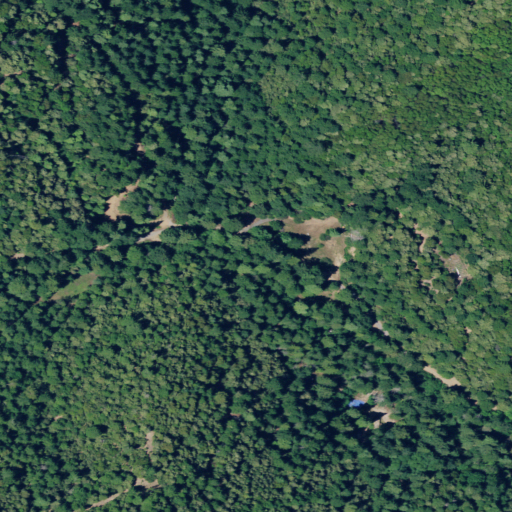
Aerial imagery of valley in California named Dark Canyon containing evergreen forest, open development, deciduous forest, and low intensity development